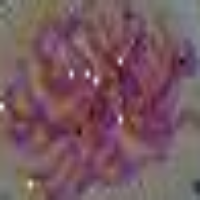
Label: prophase